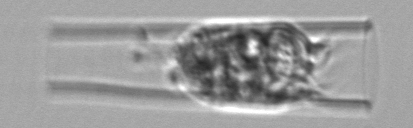
Label: Eutintinnus